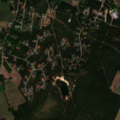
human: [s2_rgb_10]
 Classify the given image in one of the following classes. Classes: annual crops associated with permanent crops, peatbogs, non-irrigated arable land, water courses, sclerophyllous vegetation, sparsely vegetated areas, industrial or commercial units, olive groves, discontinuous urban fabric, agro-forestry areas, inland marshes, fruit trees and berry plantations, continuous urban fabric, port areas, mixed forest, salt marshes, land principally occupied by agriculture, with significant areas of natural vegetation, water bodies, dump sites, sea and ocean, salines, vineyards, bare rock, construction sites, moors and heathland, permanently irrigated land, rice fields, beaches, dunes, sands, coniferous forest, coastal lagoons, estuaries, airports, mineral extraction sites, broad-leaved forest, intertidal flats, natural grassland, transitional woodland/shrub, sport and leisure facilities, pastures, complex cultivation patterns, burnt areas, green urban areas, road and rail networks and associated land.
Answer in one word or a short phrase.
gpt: discontinuous urban fabric, non-irrigated arable land, coniferous forest